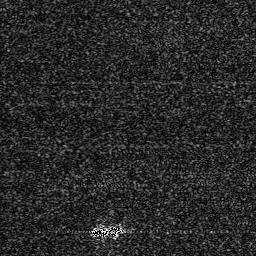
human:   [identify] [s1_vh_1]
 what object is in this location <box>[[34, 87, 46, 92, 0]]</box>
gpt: <ref>1 small ship at the bottom</ref>